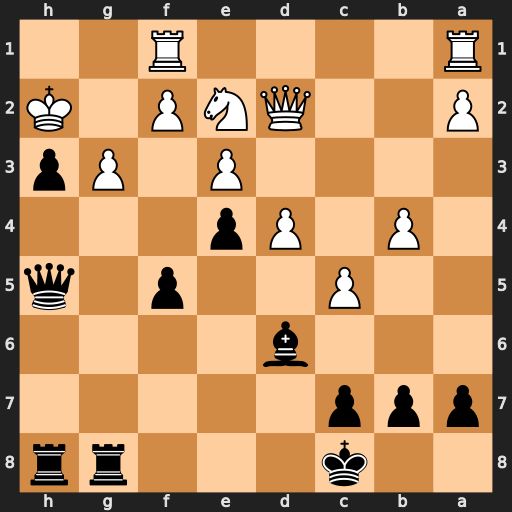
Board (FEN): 2k3rr/ppp5/3b4/2P2p1q/1P1Pp3/4P1Pp/P2QNP1K/R4R2
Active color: b
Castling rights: -
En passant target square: -
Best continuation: Qf3 Nf4 Bxf4